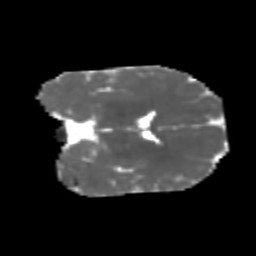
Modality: MD
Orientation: coronal
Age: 6
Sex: female
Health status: healthy